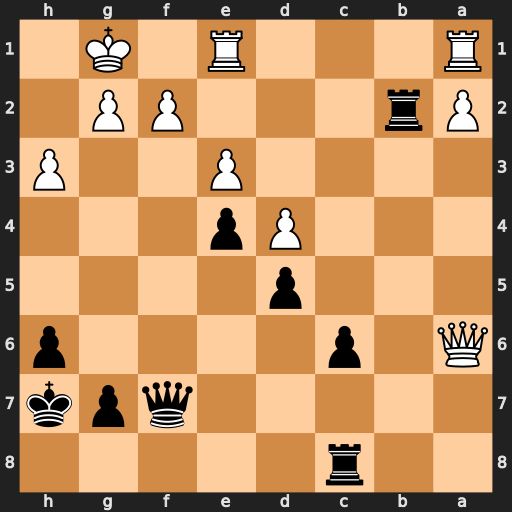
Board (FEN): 2r5/5qpk/Q1p4p/3p4/3Pp3/4P2P/Pr3PP1/R3R1K1
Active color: b
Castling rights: -
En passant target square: -
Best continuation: Qxf2+ Kh2 Qxg2#